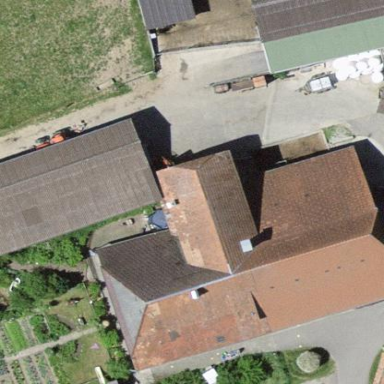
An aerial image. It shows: Shed.